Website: home-depot
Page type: account-dashboard
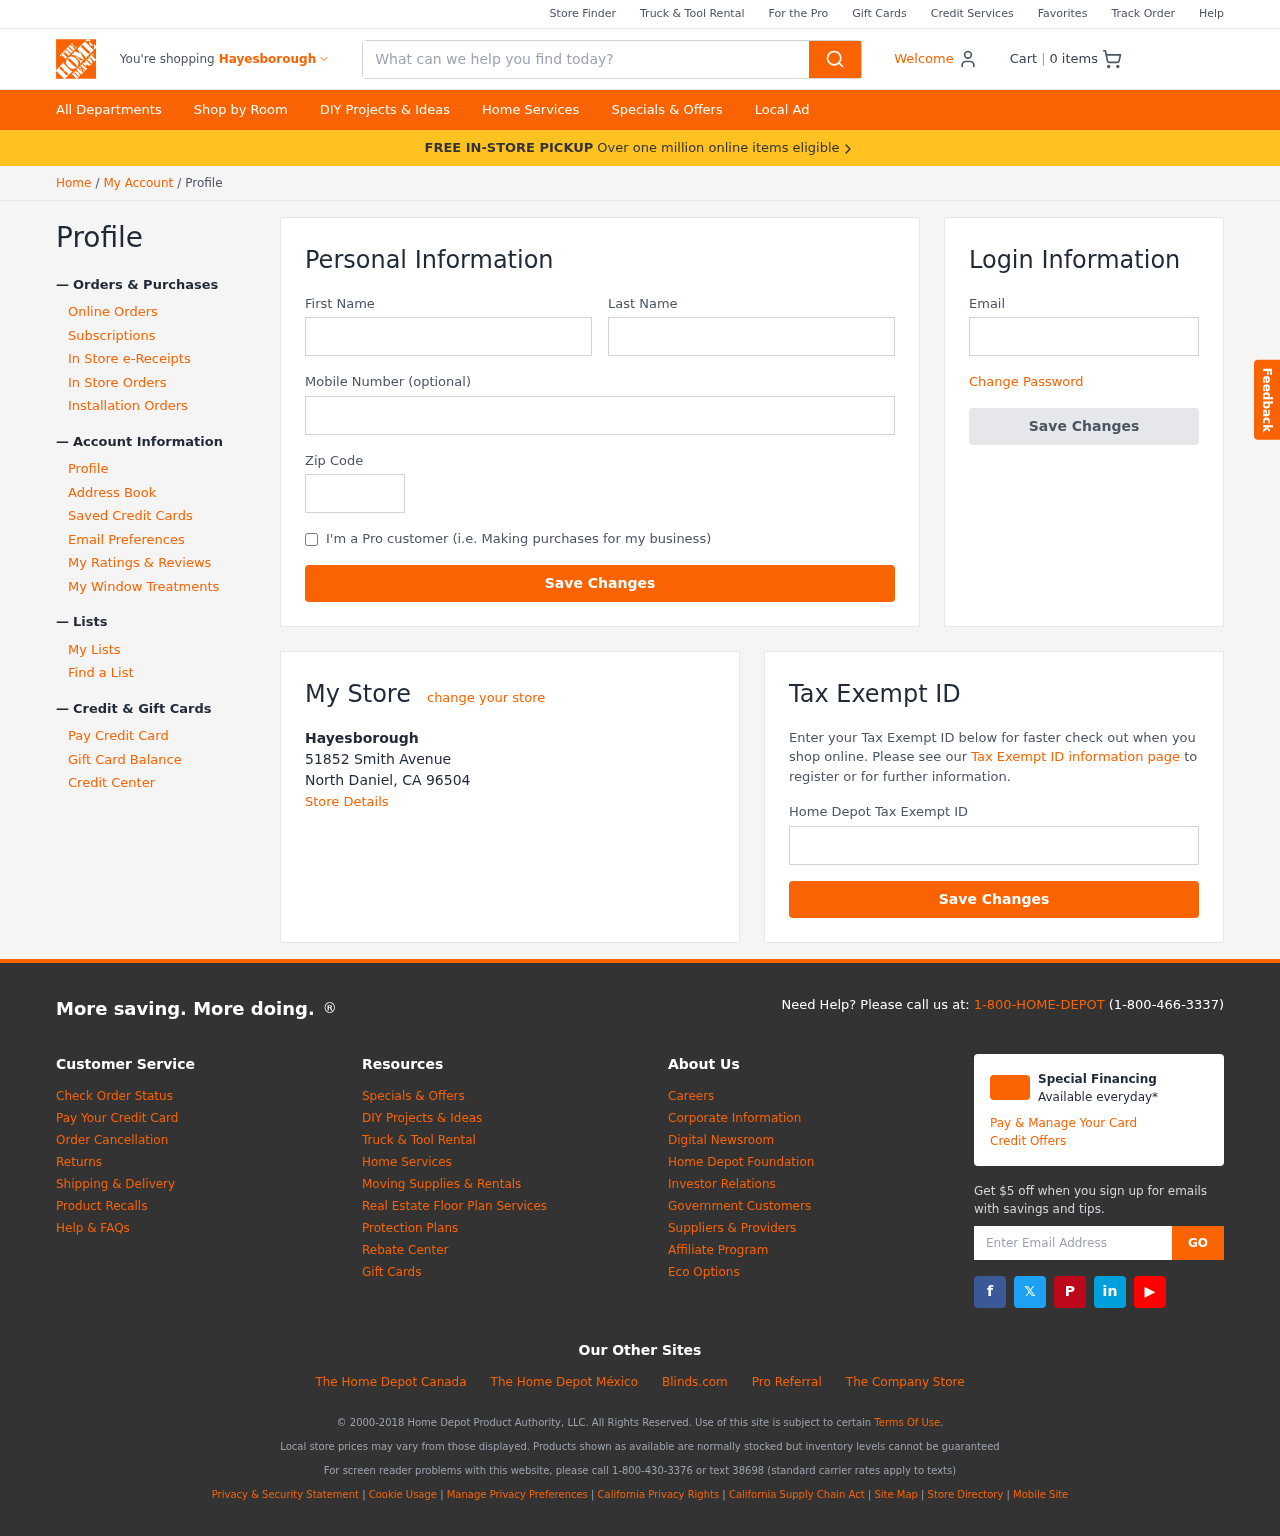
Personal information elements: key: PII_CITY
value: Hayesborough
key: PII_EMAIL
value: meverett@hotmail.com
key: PII_FIRSTNAME
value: Michael
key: PII_LASTNAME
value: Everett
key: PII_LOCATION1_CITY_STATE_ZIP
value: North Daniel, CA 96504
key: PII_LOCATION1_NAME
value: Hayesborough
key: PII_LOCATION1_STREET
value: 51852 Smith Avenue
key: PII_PHONE
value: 3315721308
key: PII_POSTCODE
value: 42852
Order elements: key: ORDER_NUM_ITEMS
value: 0
Search elements: key: HEADER_SEARCH
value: What can we help you find today?